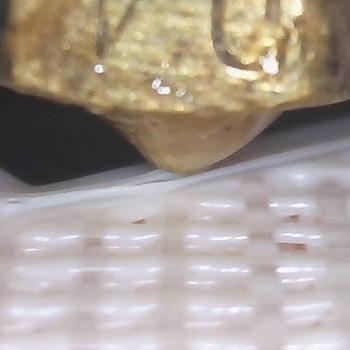
Flow rate: 33%